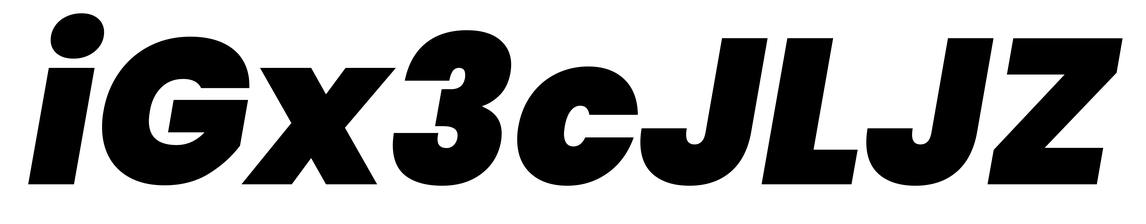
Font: Poppins-BlackItalic